Question: I need to create following functionality in javascript:
1. User should be able to get into text selection mode (by long pressing a word or clicking a dedicated button, how user goes into text selection mode is not important)
2. Once in text selection mode, two handles should appear on the start and end of selection which will allow user to extend the selection (users will be able to drag the handle images to extend the selection)
3. Selected text would appear in highlighted mode
Following is an example of the same functionality in Android 3.0 browser:

I need to create the same functionality using Javascript. I tried to searhc "javascript text select" but could not finad anything useful. Thanks much.
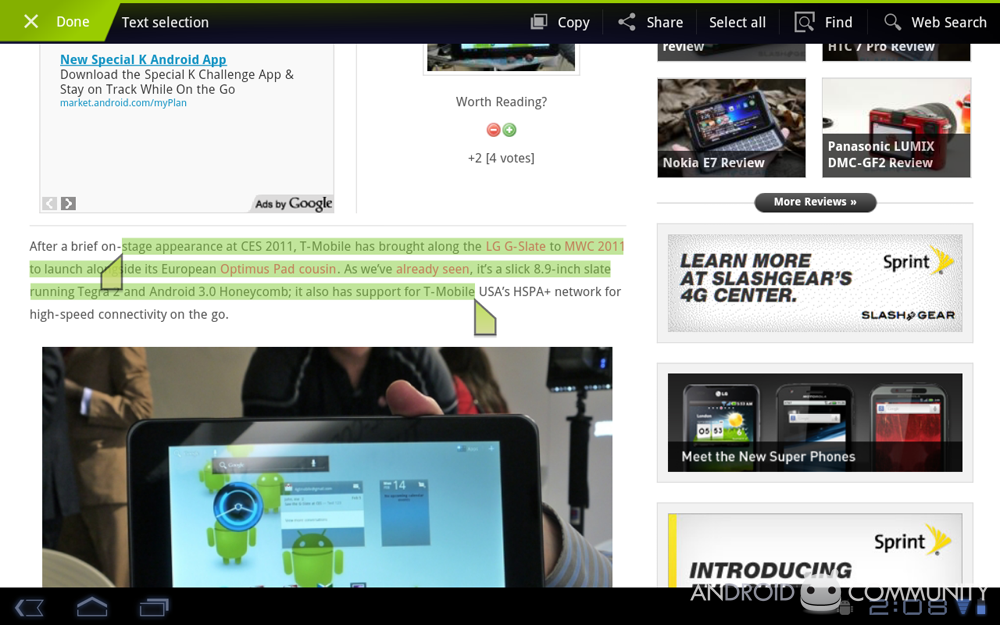
Answer: What you are stating is a very broad user interface problem and you cannot solve it with few lines of Javascript code. I am pretty well aware of existing mobile Javascript libraries and I have not yet come across a productized solution, because the problem in fact is really difficult.
- You need to have zoom/follow finger feature which applies complex heurestics to where the cursor actually should go- Moving markers alongside in arbitary HTML text is troublesome - you need to have a way to split HTML to smaller pieces
Thus, I suggest you either
- Write a cross-platform faux text selection library (this is not a programming question, but a daily job for a person who knows HTML5 and mobile very, very, well)- Post this a freelancher bounty job <-- a suggestion
From a technical point you
- can disable native text selection of devices (-webkit- special CSS styles)- probably cannot interact with native clipboard through Javascript on mobile- older Android devices lack proper Javascript events for the complex touch interaction in the first place